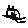
Label: cat